Question: I have a report that totals dollar amounts for the current year [CY] and the previous year [PY] for my active companies. I need to add a parameter that will allow me to switch what is displayed based on the previous year amount sum.
Any companies that list 0 for PY sum would be a new company within the past year, and any that have a positive value in PY sum would be considered existing.
Is there a way to create the parameter so I can switch between them? So far this is what I have
Query:
'''
SELECT
MW.MW_Submitted_Weeks_ROY.cmp_code
,MW.MW_Submitted_Weeks_ROY.cmp_name
,MW.MW_Submitted_Weeks_ROY.Owner
,MW.MW_Submitted_Weeks_ROY.[Year]
,MW.MW_Submitted_Weeks_ROY.[CY Dollars]
,MW.MW_Submitted_Weeks_ROY.[PY Dollars]
,MW.MW_Submitted_Weeks_ROY.SalesPersonNumber
,MW.MW_Submitted_Weeks_ROY.OwnerLastName
FROM
MW.MW_Submitted_Weeks_ROY
WHERE
MW.MW_Submitted_Weeks_ROY.[Year] = @Year
AND MW.MW_Submitted_Weeks_ROY.Week <= @Week
AND MW.MW_Submitted_Weeks_ROY.SalesPersonNumber IN (@SalesPersonNumber)
AND MW.MW_Submitted_Weeks_ROY.[Group] IS NOT NULL
'''
The report is grouped on cmp_code.

Edit:
I created a parameter called Store, and gave it values 0 and 1.
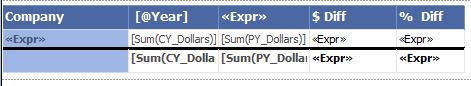
Answer: You can add a filter to your grouping clause based on a parameters that allows to filter on the conditions you described or show all. Something like
Group1 Filter Expression
'''
=(
(Parameters!CompanyFilter.Value=2)
OR
(Parameters!CompanyFilter.Value=1 AND (IsNothing(SUM(PY_Dollars.Value)) OR SUM(Fields!PY_Dollars.Value)=0)
OR
(Parameters!Company.Value=0 AND SUM(Fields!CT_Dollars.Value)>0)
)
'''
This would exclude any records that do not meet the criteria from being counted in the results.